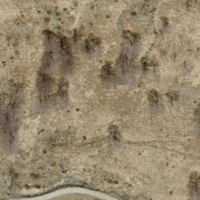
EUNIS habitat code: 23
Species observed at this site:
Polyphylla fullo